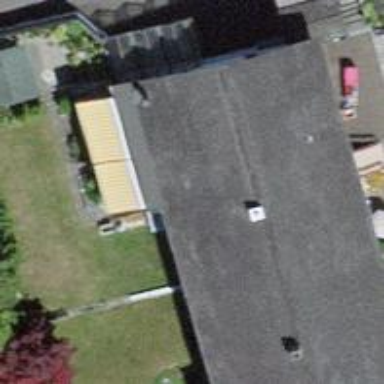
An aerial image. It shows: Simple house.